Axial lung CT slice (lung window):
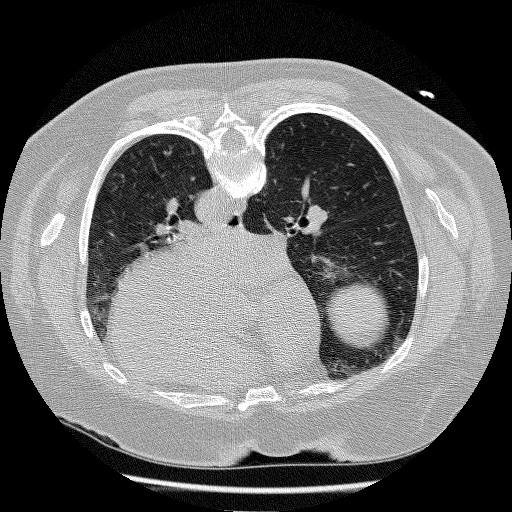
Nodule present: no